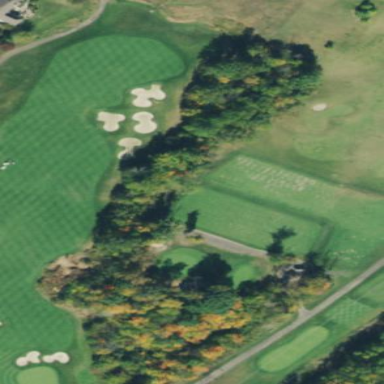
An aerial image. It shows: Grassy area designated as golf tee.